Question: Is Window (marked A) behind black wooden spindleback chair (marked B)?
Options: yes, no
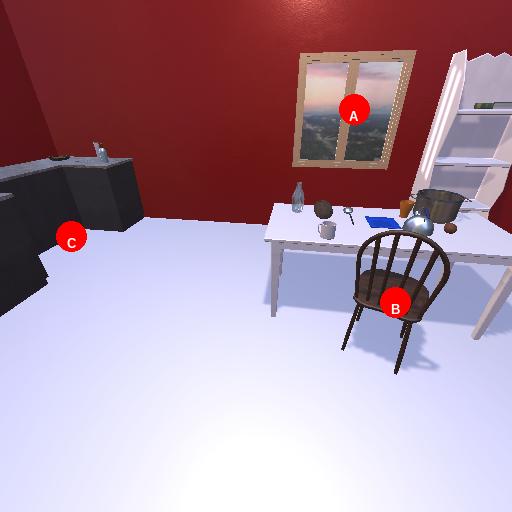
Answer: yes